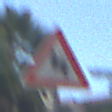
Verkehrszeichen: DoppelkurveZunaechstLinks
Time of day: MorningAfternoon
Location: Outdoor (Suburban)
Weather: PartlyCloudy
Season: NotSpecified
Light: Natural